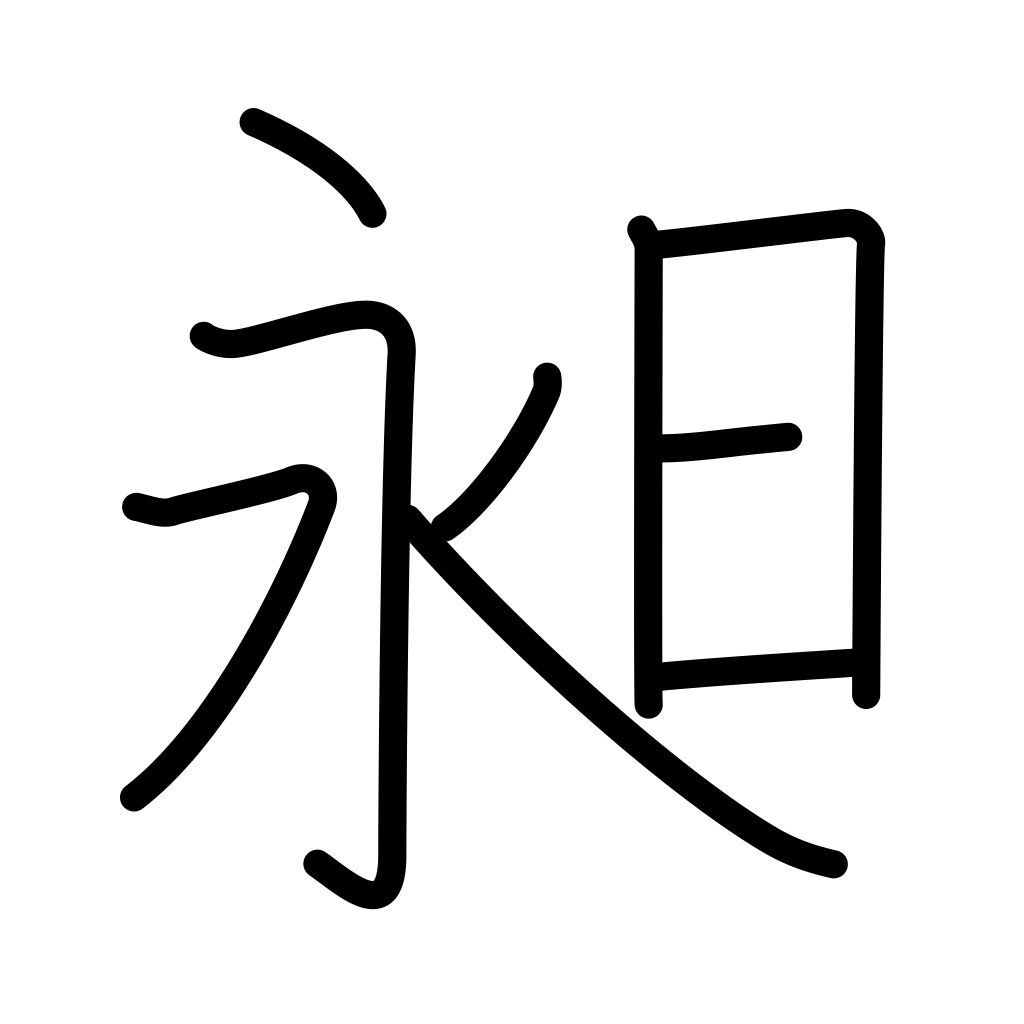
Meaning: long day, clear